Field crop: maize
Growth stage: 2
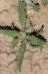
Species: atriplex